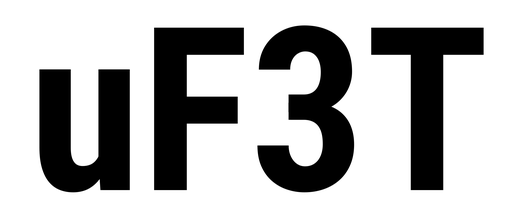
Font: Roboto_Condensed_Bold